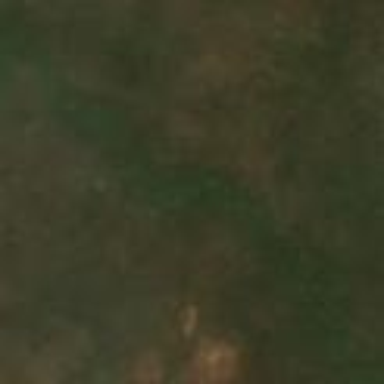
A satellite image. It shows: Forest area.